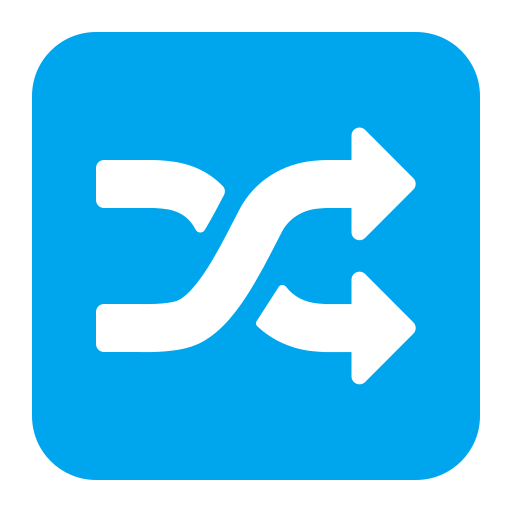
shuffle tracks button flat